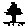
Label: tree